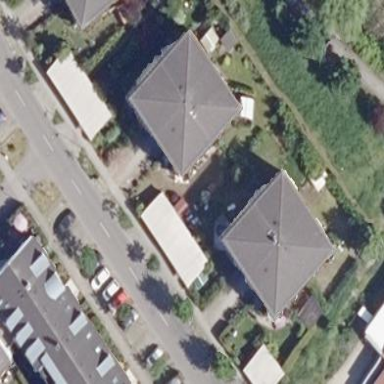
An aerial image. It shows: Residential building with distinctive pyramidal roof shape. The building is painted in yellow color.